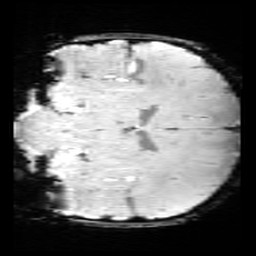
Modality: SWI
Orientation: coronal
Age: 11
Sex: male
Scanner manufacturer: siemens
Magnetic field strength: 3 T
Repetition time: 0.027 s
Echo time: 0.02 s